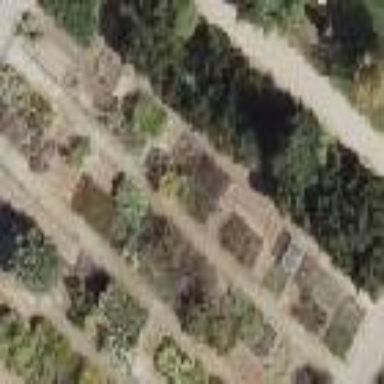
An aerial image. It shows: Flowerbed that is used for landscaping or gardening purposes.